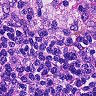
Metastatic tissue present: no